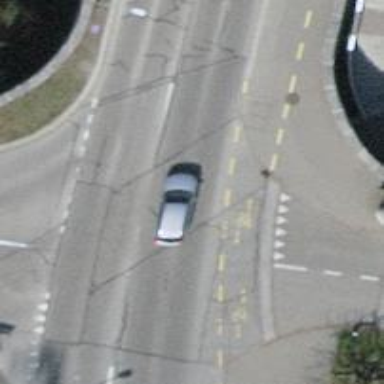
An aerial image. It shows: Asphalt road designated as primary highway with separate sidewalks and cycle paths.